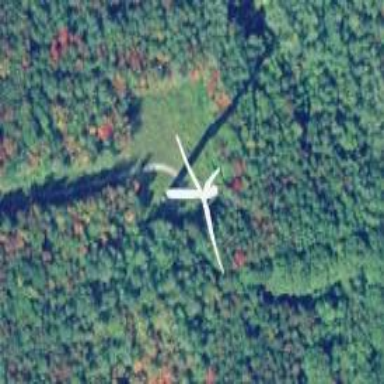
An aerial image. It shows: Wind generator using wind turbines of horizontal axis.